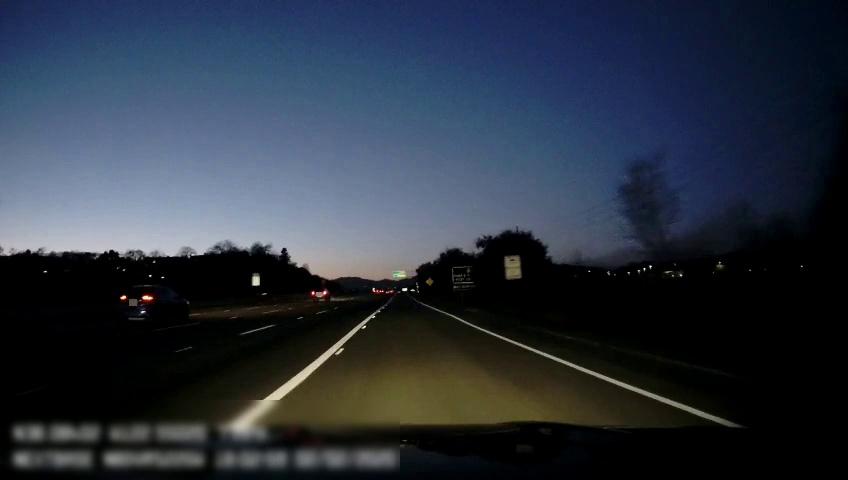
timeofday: Dusk/Dawn/Twilight
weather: Other
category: Drivable Space
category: Vehicles | SUV
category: Vehicles | SUV
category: Lanes | Alternate Lane
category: Lanes | Alternate Lane
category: Lanes | Alternate Lane
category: Lanes | Alternate Lane
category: Lanes | Alternate Lane
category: Traffic | Signs
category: Traffic | Signs
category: Traffic | Signs
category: Traffic | Signs